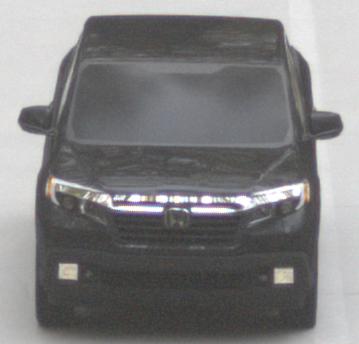
Make: Honda
Model: Ridgeline
Detailed model: Gen. 2
Model produced from: 2016
Model produced until: 2020
Doors: 4
Color: black
Road condition: dry road
Daytime: morning or afternoon
Contrast: low contrast